Field crop: maize
Growth stage: 1
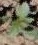
Species: datura